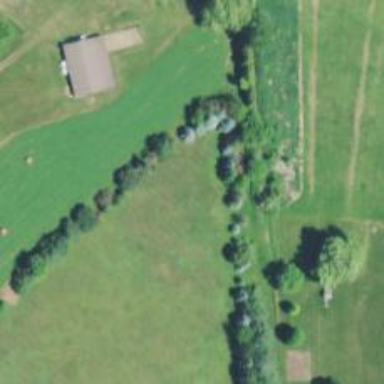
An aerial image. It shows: Row of trees in natural setting.